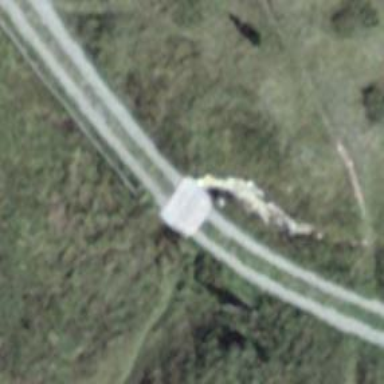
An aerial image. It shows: Path leading to bridge.